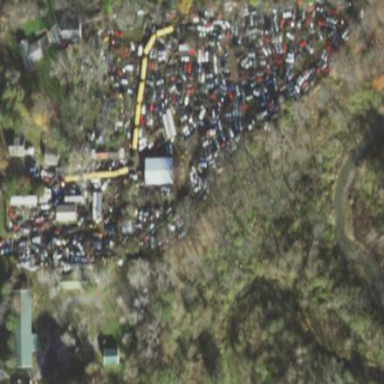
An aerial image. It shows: Scrapyard.